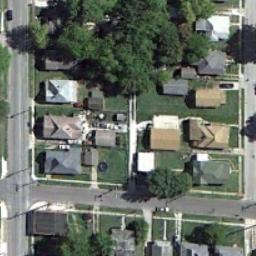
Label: medium_residential